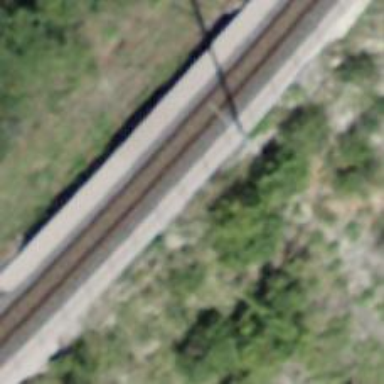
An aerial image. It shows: Man-made bridge.